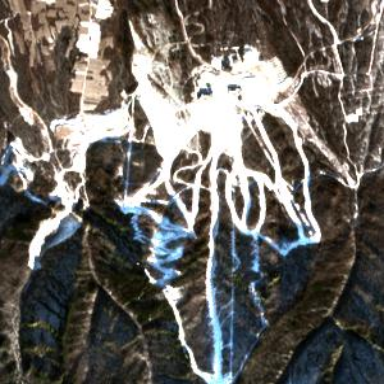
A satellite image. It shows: Area designated for winter sports.